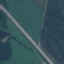
Land use / land cover: Highway